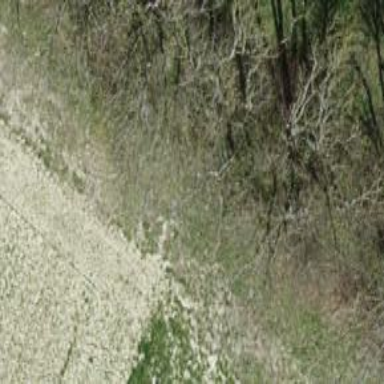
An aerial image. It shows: Grass path.